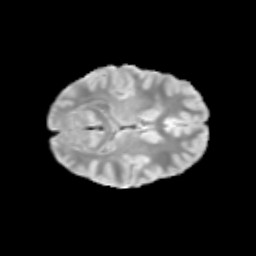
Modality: T2w
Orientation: axial
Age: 11
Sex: female
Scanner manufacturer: siemens
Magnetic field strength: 3 T
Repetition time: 3.8 s
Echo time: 0.07 s